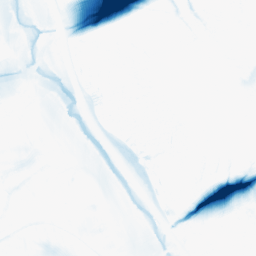
Category: morphological
Decomposition family: morphological_ellipse
Decomposition parameters: operation: closing
width: 50
height: 20
Upsampling method: cubic_catmull_rom
Upsampling parameters: scale: 8
Upsampling scale: 8